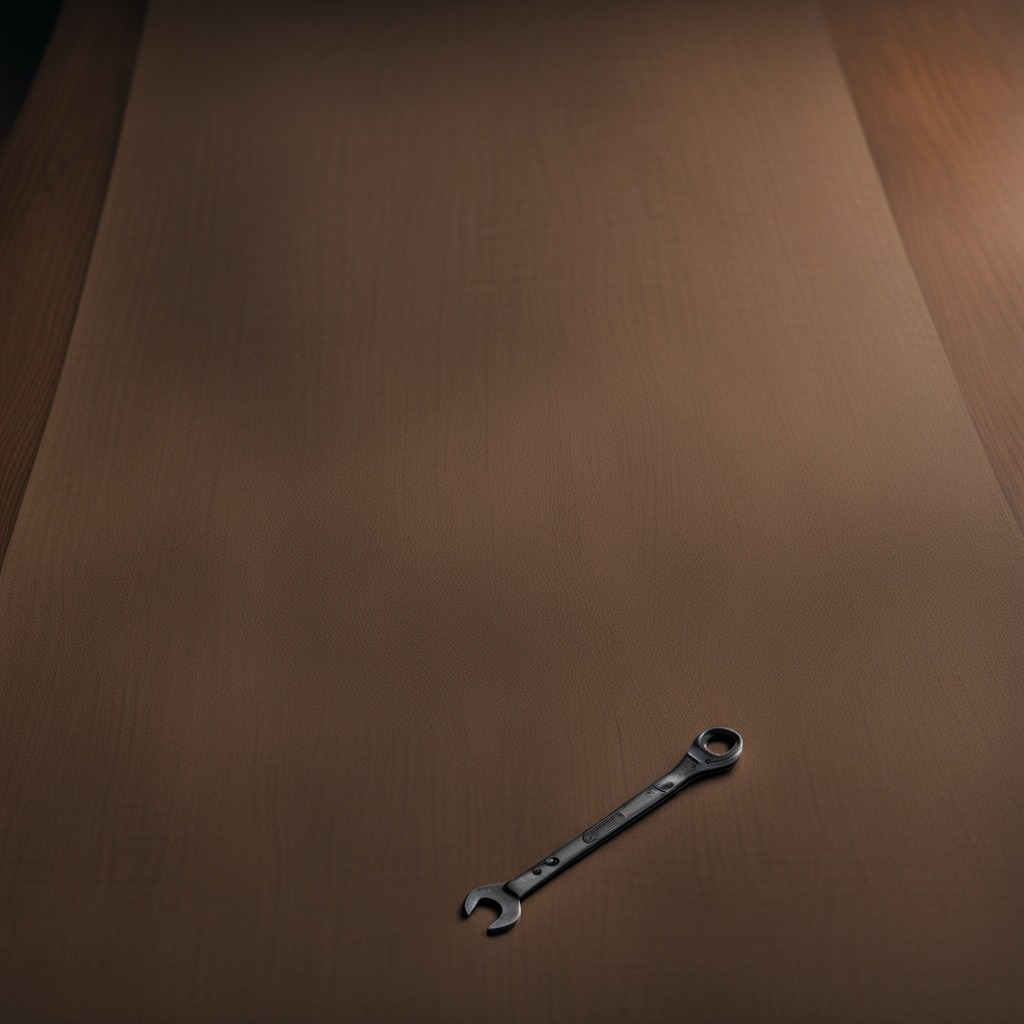
An wrench lies on a wooden table inside a workshop at night.